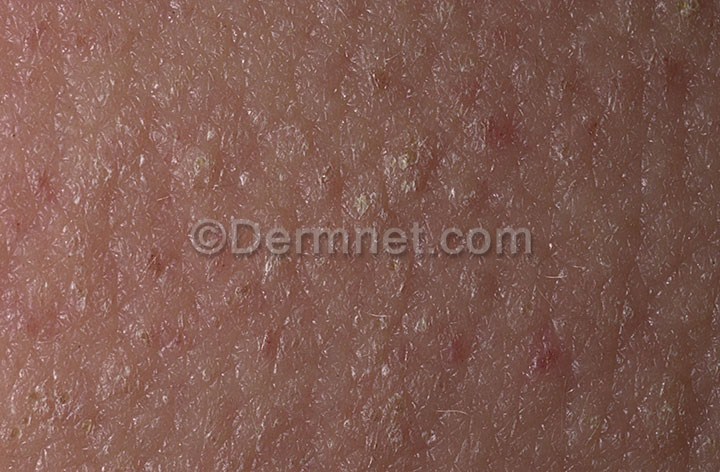
Disease: Atopic Dermatitis Photos